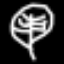
Label: leaf